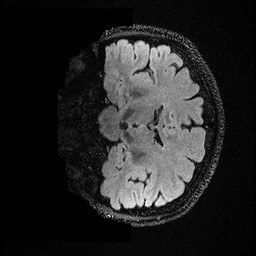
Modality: FLAIR
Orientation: coronal
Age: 32
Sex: female
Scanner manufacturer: ge
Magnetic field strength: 3 T
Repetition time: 4.802 s
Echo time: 0.1157 s